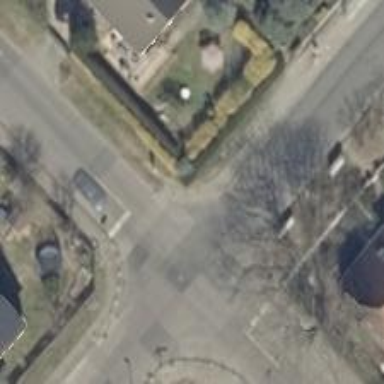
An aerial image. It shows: Stop road.